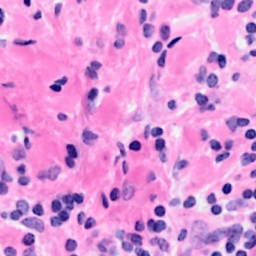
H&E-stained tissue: Breast